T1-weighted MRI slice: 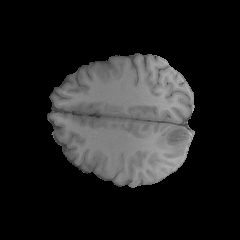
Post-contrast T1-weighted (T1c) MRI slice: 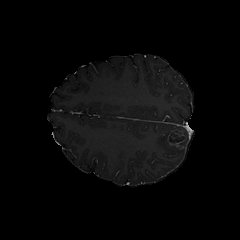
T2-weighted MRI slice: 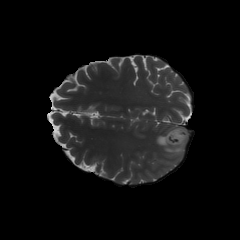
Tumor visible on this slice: yes